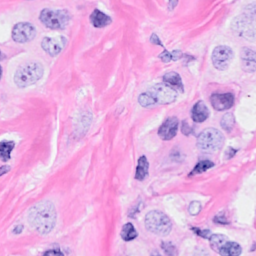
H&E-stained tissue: Breast